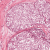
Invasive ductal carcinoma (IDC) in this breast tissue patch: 0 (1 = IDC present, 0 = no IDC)